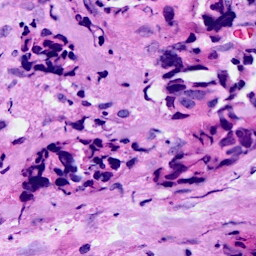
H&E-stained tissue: Breast